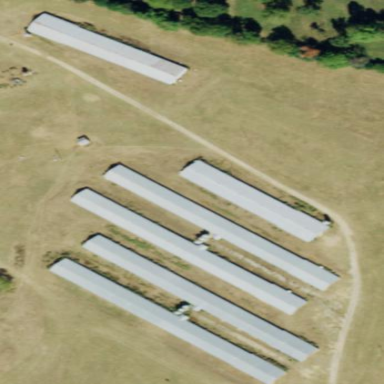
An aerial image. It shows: Farm auxiliary building.